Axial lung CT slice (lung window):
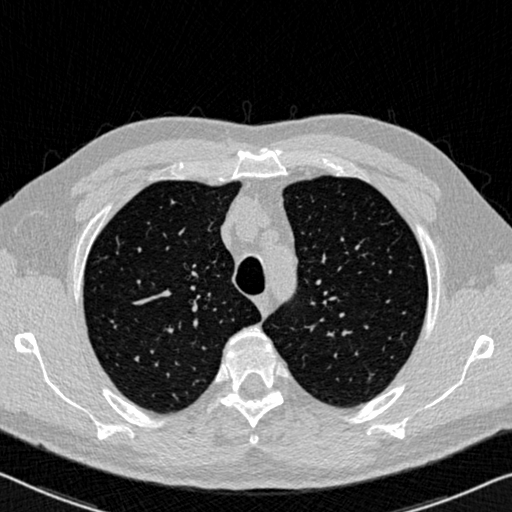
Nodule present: no